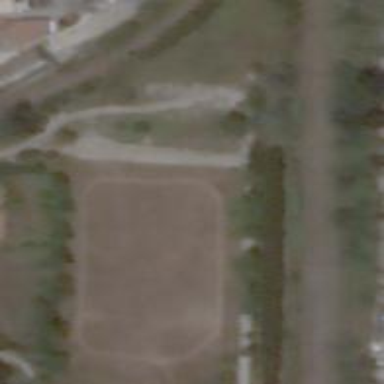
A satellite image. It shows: Soccer pitch for leisure land activities.